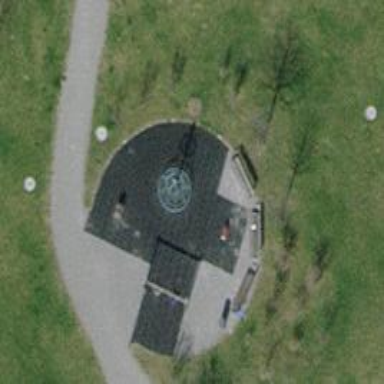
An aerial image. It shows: Playground with roundabout.